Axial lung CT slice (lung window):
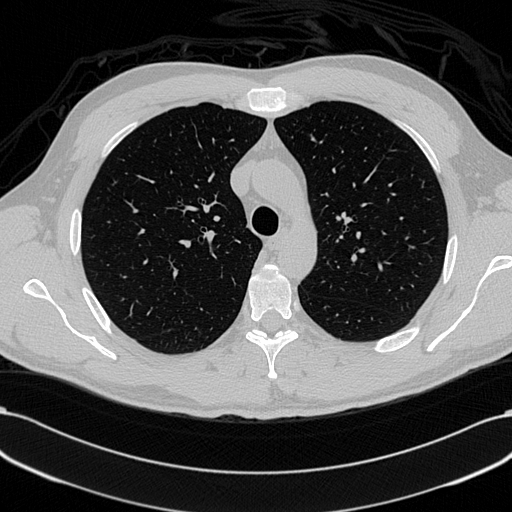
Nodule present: no